Question: I have a entity called 'StockDetails' using Entity Framework, see picture below
I want to fetch a list 'IEnumerable<StockDetail>', summarized by 'Reels', 'Qtyton', average date from 'Days' (datetime) and grouping by the rest of the properties.
I'm building a datalayer (WCF Services) with Entity Framework as ORM, some of the services are old SQL queries I'm trying to convert to linq/lamdba expression. But I'm pretty new to how to write and want some help.
This is how I started the query in lambda, but I got stuck on the groupby/sum/average part.
'''
public IEnumerable<StockDetail> ListStockDetailByCustomerNumber(int customerNumber)
{
var CustNo = customerNumber.ToString();
return _entities.StockDetails
.Where(x => x.Custno == CustNo)
.GroupBy(
x =>
new
{
x.Millcd,
x.Matercd,
x.Proddesc,
x.Grammage,
x.Reelwidth,
x.Ordercode,
x.Buyordno,
x.Whsedesc,
x.Co,
x.Finished,
x.Pm,
x.PurchaseOrder,
x.Diameter,
x.Rtadate,
x.Custno,
x.Reels,
x.Days,
x.Qtyton
})
.ToList();
}
'''
Question solved:
'''
public IEnumerable<StockDetail> ListStockDetailByCustomerNumber(int customerNumber)
{
var stockDetailsList = new List<StockDetail>();
var custNo = customerNumber.ToString();
var list = _entities.StockDetails
.Where(x => x.Custno == custNo )
.GroupBy(
x =>
new
{
x.Millcd,
x.Matercd,
x.Proddesc,
x.Grammage,
x.Reelwidth,
x.Ordercode,
x.Buyordno,
x.Whsedesc,
x.Co,
x.Finished,
x.Pm,
x.PurchaseOrder,
x.Diameter,
x.Rtadate,
x.Custno,
x.UpdDte
})
.Select(x => new
{
x.Key.Millcd,
x.Key.Matercd,
x.Key.Proddesc,
x.Key.Grammage,
x.Key.Reelwidth,
x.Key.Ordercode,
x.Key.Buyordno,
Reels = x.Sum(p => p.Reels),
Qtyton = x.Sum(p => p.Qtyton),
Day = x.Max(p => p.Days),
//Day = x.Average(p => p.Days.Ticks), // Want to calculate average datetime of date but linq dosn't support datetime.ticks
x.Key.Whsedesc,
x.Key.Co,
x.Key.Finished,
x.Key.Pm,
x.Key.PurchaseOrder,
x.Key.Diameter,
x.Key.Rtadate,
x.Key.Custno,
x.Key.UpdDte
});
foreach (var s in list)
{
stockDetailsList.Add(new StockDetail
{
Millcd = GetFriendlyNameForKey(s.Millcd),
Matercd = s.Matercd,
Proddesc = s.Proddesc,
Grammage = s.Grammage,
Reelwidth = s.Reelwidth,
Ordercode = s.Ordercode,
Buyordno = s.Buyordno,
Reels = s.Reels,
Qtyton = s.Qtyton,
Days = s.Day,
Whsedesc = s.Whsedesc,
Co = s.Co,
Finished = s.Finished,
Pm = s.Pm,
PurchaseOrder = s.PurchaseOrder,
Diameter = s.Diameter,
Rtadate = s.Rtadate,
Custno = s.Custno,
UpdDte = s.UpdDte
});
}
return stockDetailsList;
}
'''

This is how the query looks in T-SQL
'''
SELECT
Millcd, Matercd,
Proddesc, Grammage,
Reelwidth, Ordercode,
Buyordno,
SUM(Reels) as Reels,
SUM(Qtyton) as Qtyton,
Whsedesc, Co,
(cast(FLOOR(avg(cast(DateProd as float))) as datetime)) As Days,
Finished, Pm,
PurchaseOrder,
Diameter, Rtadate,
Custno, UpdDte
FROM StockDetail
WHERE custno = @custcode
GROUP BY Millcd, Matercd, Proddesc, Grammage, Reelwidth, Ordercode, Buyordno,
Whsedesc, Co, Finished, Pm, PurchaseOrder, Diameter, Rtadate, Custno, UpdDte
'''
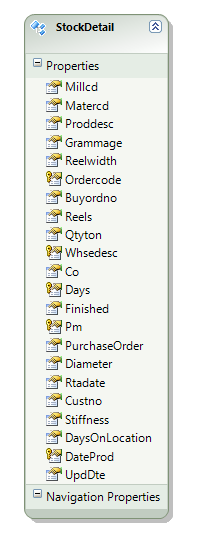
Answer: not sure if this will help you but you can add
'''
Reels = (_entities.StockDetails
.Where(x => x.Custno == CustNo).Sum(x=>x.Reels))
'''
instead of 'x.Reels' in your select , and do the same with 'Qtyton'
For your average use the average extension
your select will look something like '.Select(x=>new {...})' after your where statement then the group by